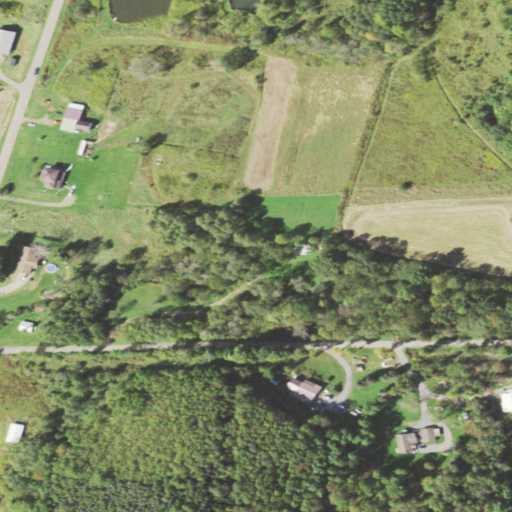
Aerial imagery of valley in Pennsylvania named Hacket Hollow containing pasture, mixed forest, deciduous forest, open development, medium intensity development, low intensity development, and evergreen forest